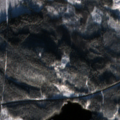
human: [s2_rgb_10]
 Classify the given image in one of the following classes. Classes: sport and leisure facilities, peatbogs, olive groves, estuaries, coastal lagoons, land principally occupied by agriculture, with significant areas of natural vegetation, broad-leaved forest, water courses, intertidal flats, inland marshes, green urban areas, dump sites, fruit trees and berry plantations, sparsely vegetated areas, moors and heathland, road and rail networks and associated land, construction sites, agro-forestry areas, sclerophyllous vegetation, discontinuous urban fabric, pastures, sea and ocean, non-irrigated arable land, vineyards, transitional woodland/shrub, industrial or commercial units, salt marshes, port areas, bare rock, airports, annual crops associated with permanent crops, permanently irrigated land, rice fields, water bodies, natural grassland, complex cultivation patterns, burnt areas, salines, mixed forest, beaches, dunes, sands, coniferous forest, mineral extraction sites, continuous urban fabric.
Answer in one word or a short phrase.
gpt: coniferous forest, mixed forest, transitional woodland/shrub, water bodies